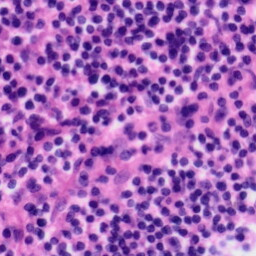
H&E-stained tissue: Tonsil